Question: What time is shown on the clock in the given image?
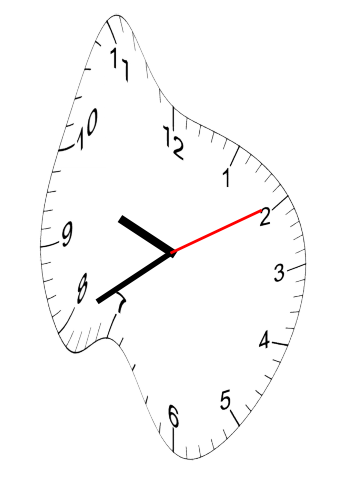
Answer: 09:40:10